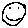
Label: smiley face